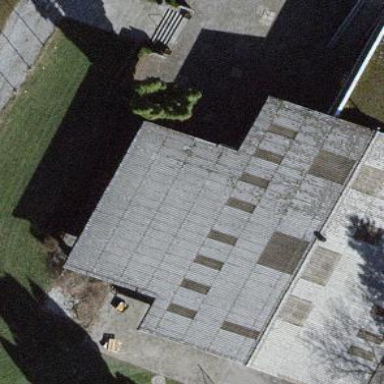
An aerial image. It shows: Building with gabled roof oriented along its structure. The roof is gray in color.